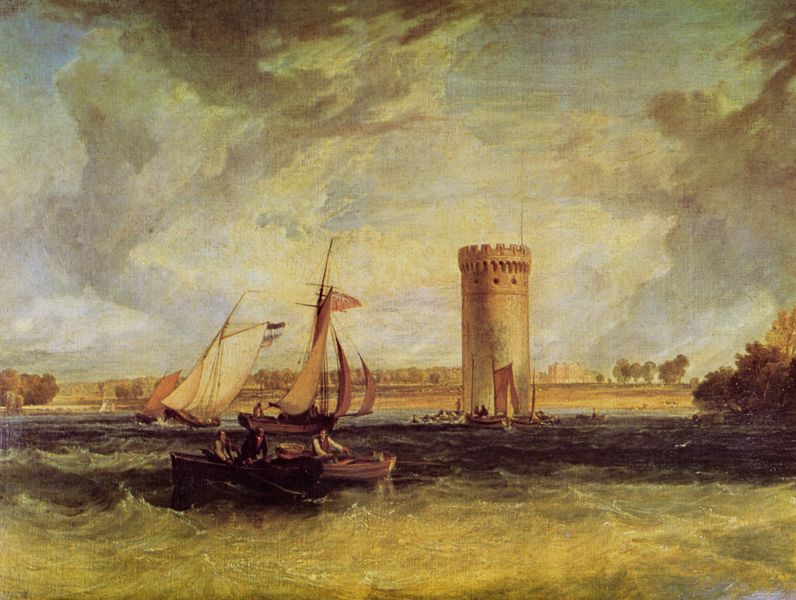
Titel: Tabley, der Sitz von Sir J. F. Leicester, Bart.: Ein windiger Tag
Künstler: William Turner
Standort: Manchester
Institution: The Witworth Gallery, University of Manchester
Schlagwörter: baum, blau, gemälde, gewitter, himmel, mann, meer, schatten, wasser, wolken, bäume, gelb, grün, landschaft, menschen, ocker, see, stadt, ufer, braun, fenster, hintergrund, licht, männer, orange, schwarz, weiss, gebäude, rot, wolke, beige, malerei, öl, horizont, natur, wind, flach, gewässer, sonne, insel, land, wole, wald, boot, boote, ruder, turm, bewegt, gischt, küste, schiff, schiffe, segel, segelboot, segelschiffe, strand, welle, wellen, fahne, fischer, mast, schiffer, segelschiff, farbe, violett, landschaftsmalerei, hafen, masten, brandung, querformat, sturm, turner, unwetter, wetter, woge, wogen, blue, men, people, white, grey, old, ruderboot, ruderer, rudern, segelboote, takelage, zinnen, befestigung, segler, regen, burg, mole, leuchtturm, windig, festung, cloud, clouds, man, sky, tree, dramatik, boat, landscape, ocean, sea, ship, shore, water, waves, island, tower, trees, stange, wellenkamm, wellenkämme, forest, seefahrer, tagelage, castle, gewölk, boats, sail, seascape, storm, stormy, fahl, angler, still life, bastille, flags, ancient, ruderboote, renaissance, turn, besatzung, einmaster, nineteenth century, brise, ocer, wehrturm, harbour, dynamic, forrest, rowboat, gebläht, entfernung, leuchttrum, mmmmm, qeurmast, sailing, sails, row, sailboat, windy, stillife, journey, steife brise, 19. jahrhundert, voyage, flagpole, flaches land, aprilwetter, defense, ships, tumultuous, rural waterfront, waterfron, sailing vessel